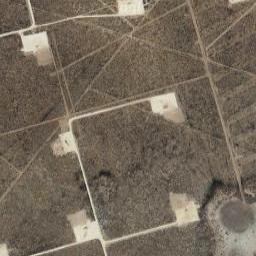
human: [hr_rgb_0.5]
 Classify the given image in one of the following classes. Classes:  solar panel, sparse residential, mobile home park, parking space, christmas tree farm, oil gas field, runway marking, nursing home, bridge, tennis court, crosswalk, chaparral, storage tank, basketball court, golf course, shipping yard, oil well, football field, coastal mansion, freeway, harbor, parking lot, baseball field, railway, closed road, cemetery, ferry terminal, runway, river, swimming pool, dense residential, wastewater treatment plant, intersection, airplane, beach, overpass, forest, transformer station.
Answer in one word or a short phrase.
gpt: oil gas field